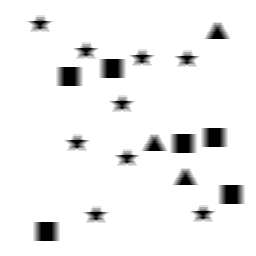
Squares: 6
Triangles: 3
Stars: 9
Total shapes: 18